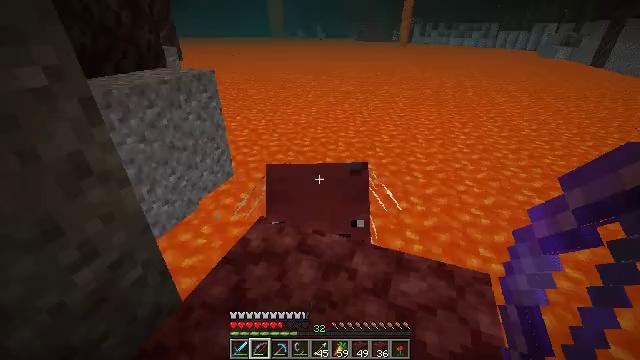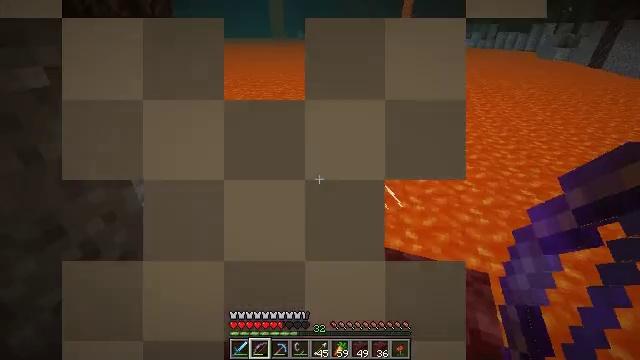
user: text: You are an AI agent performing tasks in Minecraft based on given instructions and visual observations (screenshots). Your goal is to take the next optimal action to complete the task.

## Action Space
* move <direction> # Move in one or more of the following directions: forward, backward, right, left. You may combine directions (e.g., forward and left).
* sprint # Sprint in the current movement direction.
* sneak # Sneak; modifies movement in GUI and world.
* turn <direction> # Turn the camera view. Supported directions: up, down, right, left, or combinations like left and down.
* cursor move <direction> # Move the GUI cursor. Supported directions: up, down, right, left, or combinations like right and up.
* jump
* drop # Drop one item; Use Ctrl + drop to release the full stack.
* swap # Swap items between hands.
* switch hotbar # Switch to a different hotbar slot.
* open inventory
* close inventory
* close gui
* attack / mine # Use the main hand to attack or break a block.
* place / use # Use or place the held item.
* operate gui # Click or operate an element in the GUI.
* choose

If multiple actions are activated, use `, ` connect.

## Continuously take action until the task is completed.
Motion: motion action
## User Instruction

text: Hunt the strider.
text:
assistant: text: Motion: no_op
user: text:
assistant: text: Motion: no_op